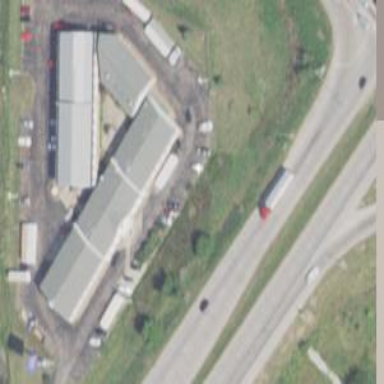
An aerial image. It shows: Building that is motel.